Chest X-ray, AP view. Patient: 31 years old, sex M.
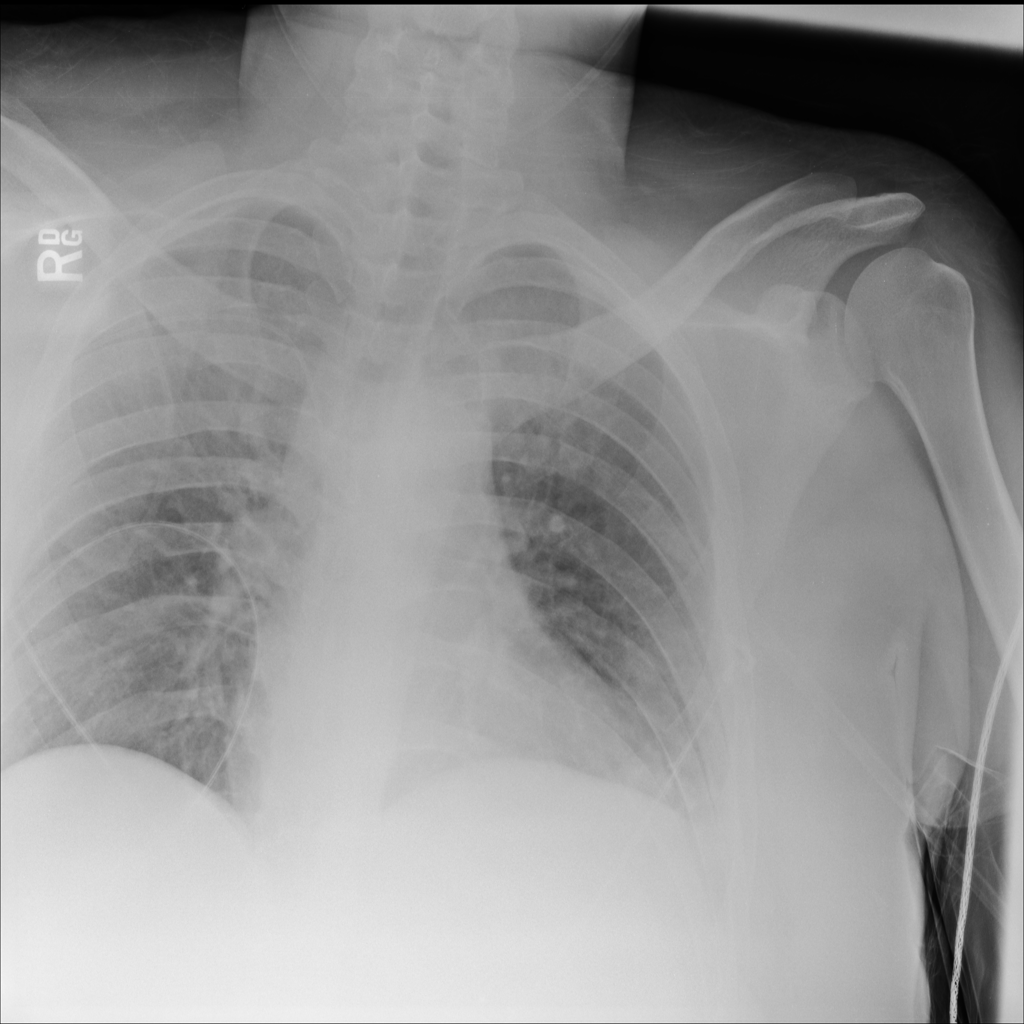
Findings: Consolidation